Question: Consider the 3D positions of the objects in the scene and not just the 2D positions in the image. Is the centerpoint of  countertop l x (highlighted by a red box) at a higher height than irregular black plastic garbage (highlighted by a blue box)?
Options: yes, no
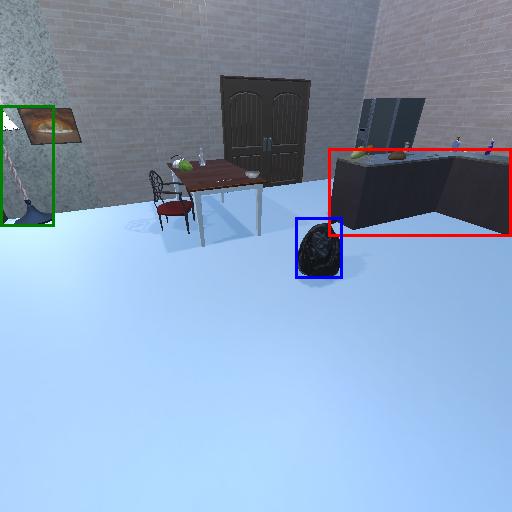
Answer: yes